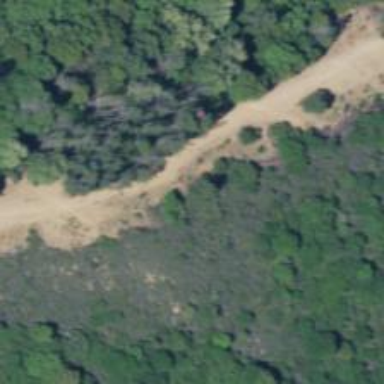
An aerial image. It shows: Track road bordered by cutline.